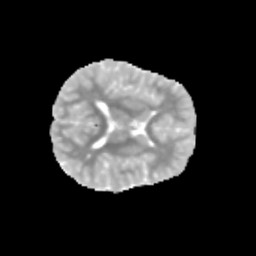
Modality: MD
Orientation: axial
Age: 9
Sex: female
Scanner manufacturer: siemens
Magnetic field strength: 3 T
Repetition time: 3.8 s
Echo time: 0.07 s